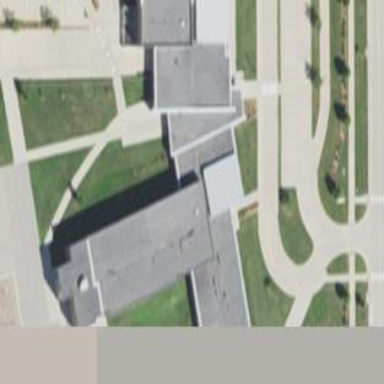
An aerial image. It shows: School building.